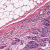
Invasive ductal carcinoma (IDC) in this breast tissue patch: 1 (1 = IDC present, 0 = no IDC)